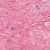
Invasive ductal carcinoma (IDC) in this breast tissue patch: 0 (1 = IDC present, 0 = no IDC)